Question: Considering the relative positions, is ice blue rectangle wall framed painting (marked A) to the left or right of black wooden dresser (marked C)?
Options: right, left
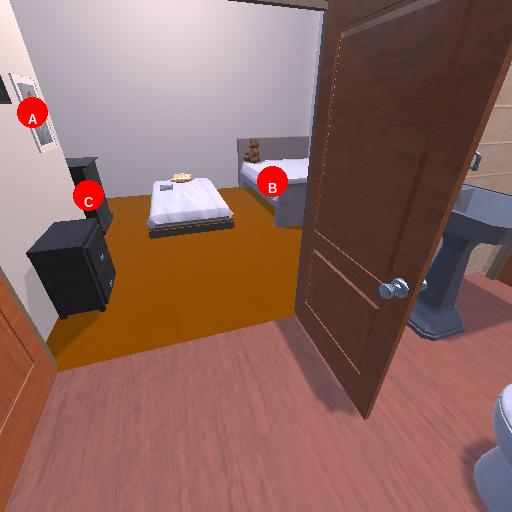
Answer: right